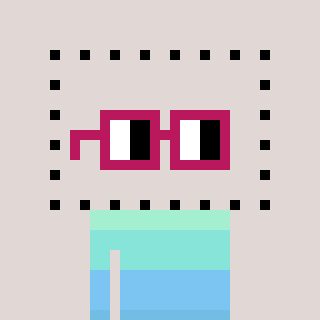
a pixel art character with square dark red glasses, a void-shaped head and a purple-colored body on a warm background